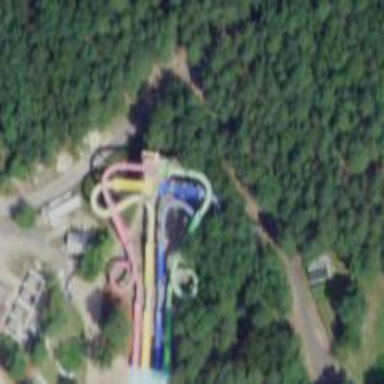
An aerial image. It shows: Water slide attraction.